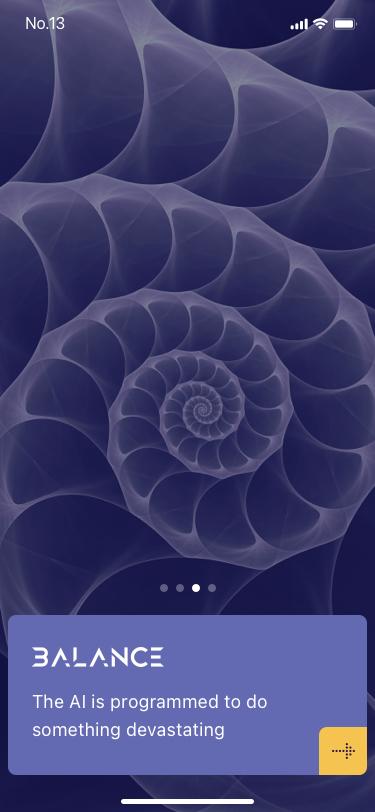
Text in this UI design:
The AI is programmed to do something devastating